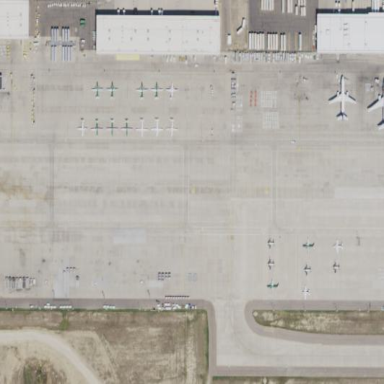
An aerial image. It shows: Apron at the airport.